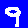
Digit: 9